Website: lowes
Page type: account-selection
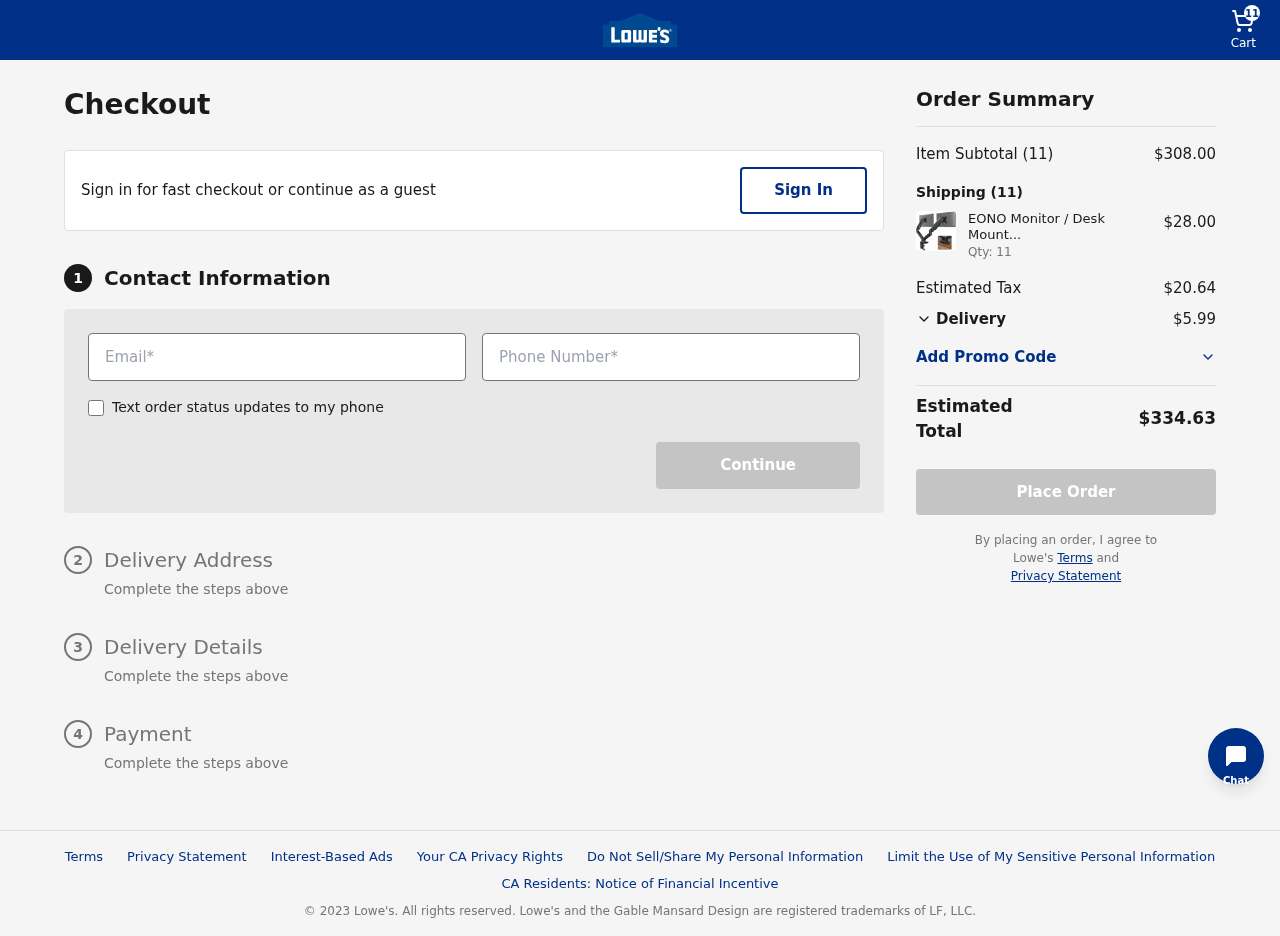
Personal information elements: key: PII_EMAIL
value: richard.howell@yahoo.com
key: PII_PHONE
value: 8806936488
Product elements: key: PRODUCT1_NAME
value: EONO Monitor / Desk Mount with 2 Monitor Arms for 13-27 Inch LCD LED TV Screens with Ergonomic Gas S
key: PRODUCT1_PRICE
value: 28
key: PRODUCT1_QUANTITY
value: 11
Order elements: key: ORDER_NUM_ITEMS
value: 11
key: ORDER_SUBTOTAL
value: $308.00
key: ORDER_TAX
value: $20.64
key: ORDER_SHIPPING_COST
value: $5.99
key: ORDER_TOTAL
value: $334.63